Field crop: maize
Growth stage: 2
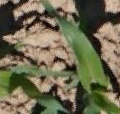
Species: maize